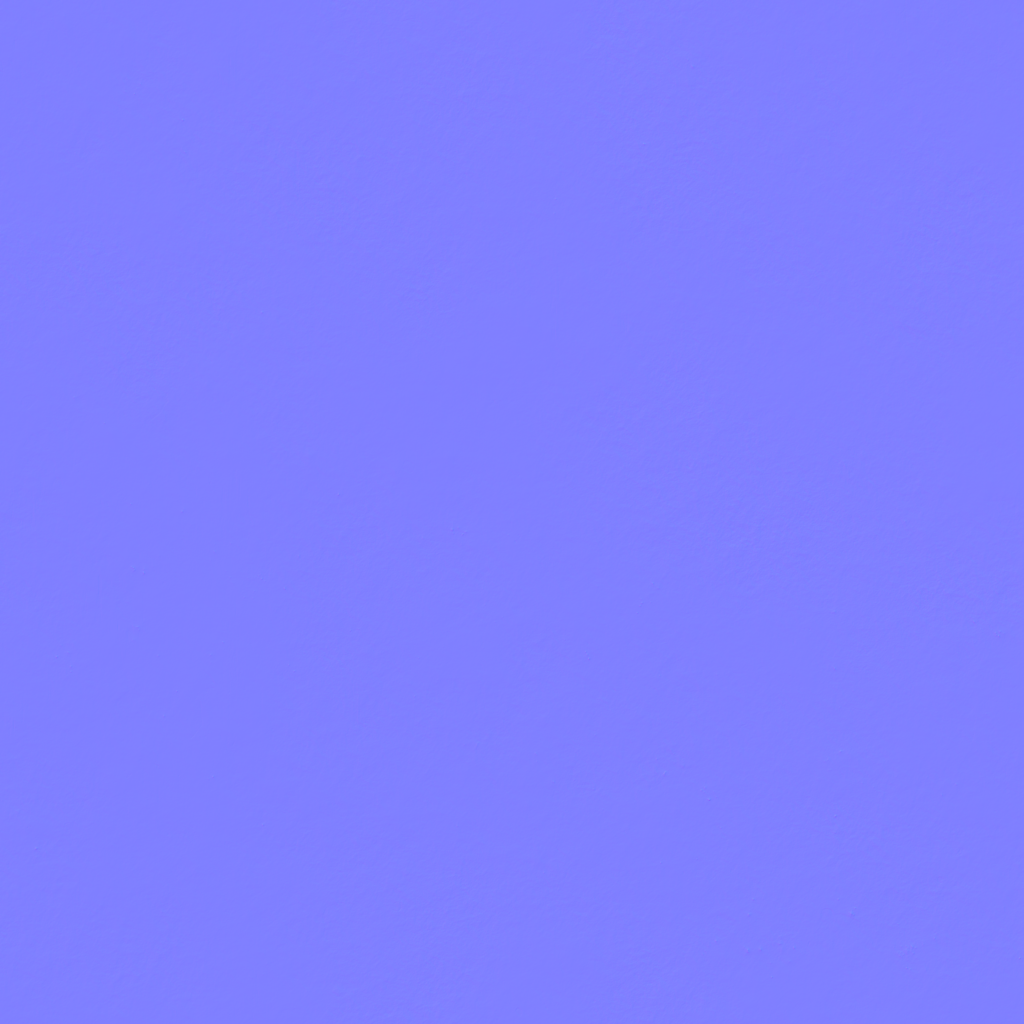
Texture map type: NormalDX